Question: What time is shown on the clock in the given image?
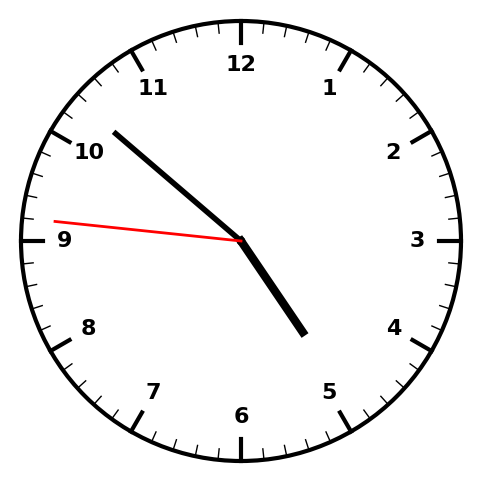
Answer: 04:51:46